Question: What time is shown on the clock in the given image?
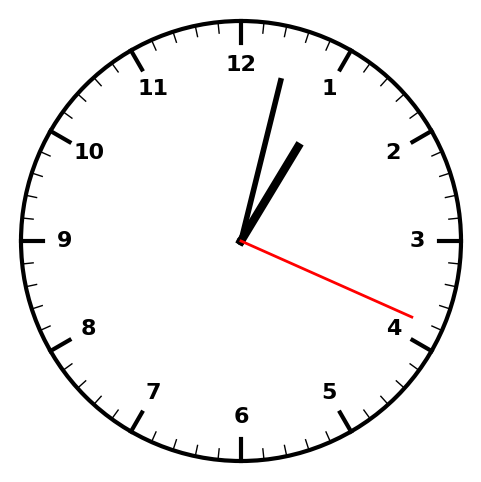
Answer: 01:02:19